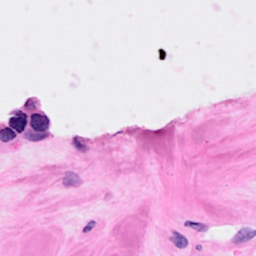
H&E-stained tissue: Breast